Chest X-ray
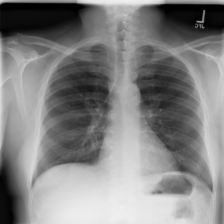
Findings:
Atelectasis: negative
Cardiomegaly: negative
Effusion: negative
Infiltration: negative
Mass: negative
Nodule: negative
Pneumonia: negative
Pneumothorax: negative
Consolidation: negative
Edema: negative
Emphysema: negative
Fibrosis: negative
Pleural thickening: negative
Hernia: negative